Question: I've got several components registered in my container and Windsor can inject them without problems.
Now I've added a new registration for NHibernate ISessionFactory in this way:
'''
foreach (KeyValuePair<string, string> _tenantItem in _contextWrapper.TenantsConnectionStrings)
{
var config = Fluently.Configure()
.Database(
MsSqlConfiguration.MsSql2008
.UseOuterJoin()
.ConnectionString(_tenantItem.Value)
.FormatSql()
.ShowSql()
)
.ExposeConfiguration(ConfigurePersistence)
.ProxyFactoryFactory(typeof(ProxyFactoryFactory))
.BuildConfiguration();
Kernel.Register(
Component.For<ISessionFactory>()
.UsingFactoryMethod(config.BuildSessionFactory)
.Named(_tenantItem.Key)
.LifestyleTransient()
);
}
'''
Now if I try to inspect my container I see:

Component Implementation is "Late bound" and Windsor won't inject it.
What's wrong? What I can check?
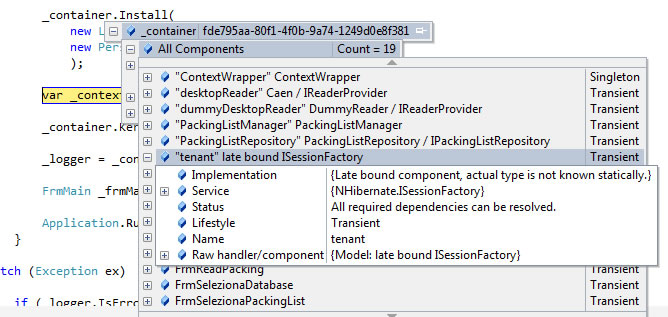
Answer: It probably doesn't like that you are creating your config instance at runtime.
You would be better off creating a proper class for your config, registering it with the container, and using that to create ISessionFactory instance.
'''
public class MySessionFactoryBuilder : IMySessionFactoryBuilder
{
private FluentConfiguration _fluentConfiguration = null;
public MySessionFactoryBuilder()
{
}
void Initialize(string connectionStringKey)
{
IPersistenceConfigurer persistenceConfigurer = null;
persistenceConfigurer = MsSqlConfiguration.MsSql2008
.UseOuterJoin()
.ConnectionString(connectionStringKey)
.FormatSql()
.ShowSql()
;
_fluentConfiguration = Fluently.Configure()
.Database(persistenceConfigurer)
.ExposeConfiguration(ConfigurePersistence)
.ProxyFactoryFactory(typeof(ProxyFactoryFactory))
.BuildConfiguration()
;
}
public ISessionFactory BuildSessionFactory(string connectionStringKey)
{
Initialize(connectionStringKey);
return _fluentConfiguration.BuildSessionFactory();
}
}
'''
You can have that registered normally. Then you register multiple ISessionFactory, one per tenant, in your installer loop:
'''
foreach (KeyValuePair<string, string> _tenantItem in _contextWrapper.TenantsConnectionStrings)
{
container.Register(
Component.For<ISessionFactory>()
.UsingFactoryMethod(k => k.Resolve<MySessionFactoryBuilder>().BuildSessionFactory(_tenantItem.Value))
.Named(_tenantItem.Key),
Component.For<ISession>()
.UsingFactoryMethod(k => k.Resolve<ISessionFactory>().OpenSession())
.Named(_tenantItem.Key + "-nhsession")
.LifeStyle.Transient
);
}
'''
Note, i registered ISession transient, but not ISessionFactory. Normally you want to keep your ISessionFactory as long as possible, as it is expensive to create.
I haven't tested it, but i'm guessing that will resolve it, as the implementation of the session factory builder is known at compile-time.